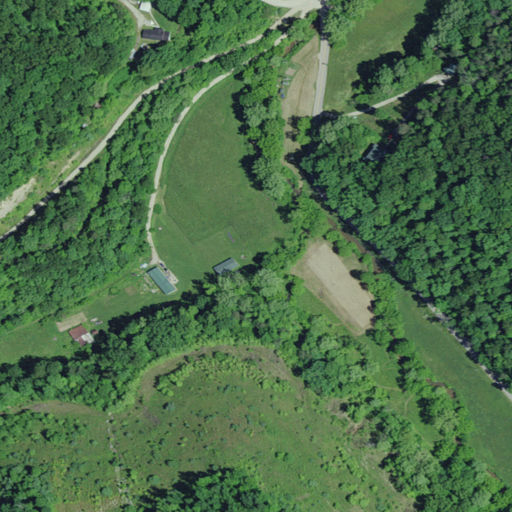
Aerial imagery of valley in Kentucky named McCracken Hollow containing deciduous forest, mixed forest, open development, pasture, shrub, low intensity development, and grassland